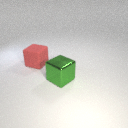
large red rubber cube to the left of large green metal cube